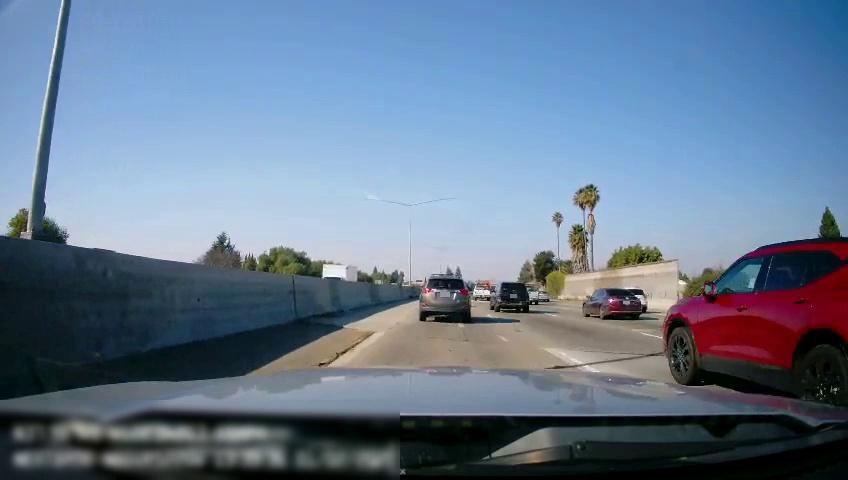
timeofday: Day
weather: Sunny
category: Vehicles | Truck
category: Drivable Space
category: Vehicles | Car
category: Vehicles | Truck
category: Vehicles | Truck
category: Vehicles | Car
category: Vehicles | Car
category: Vehicles | SUV
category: Vehicles | SUV
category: Vehicles | SUV
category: Lanes | Alternate Lane
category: Lanes | Alternate Lane
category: Lanes | Current Lane